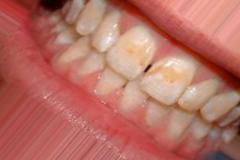
Condition: Tooth Discoloration